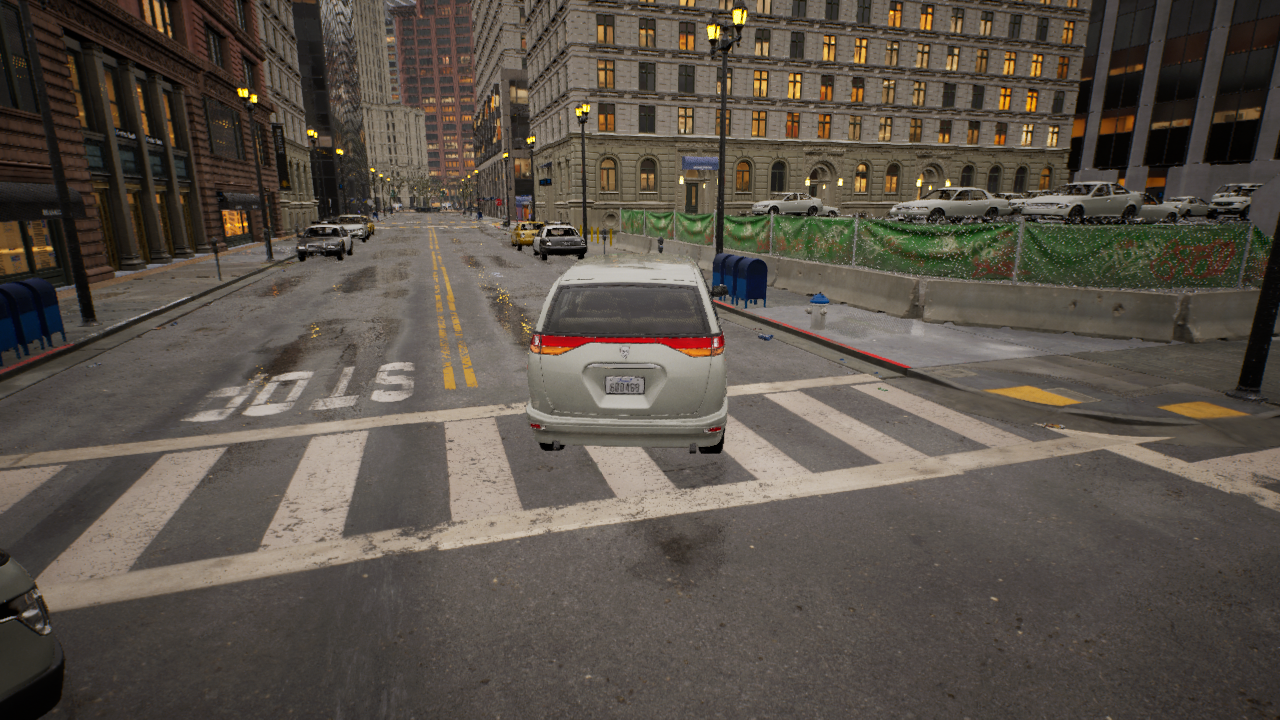
Venue: intersection
Lighting: golden hour
Vehicle rig: minivan